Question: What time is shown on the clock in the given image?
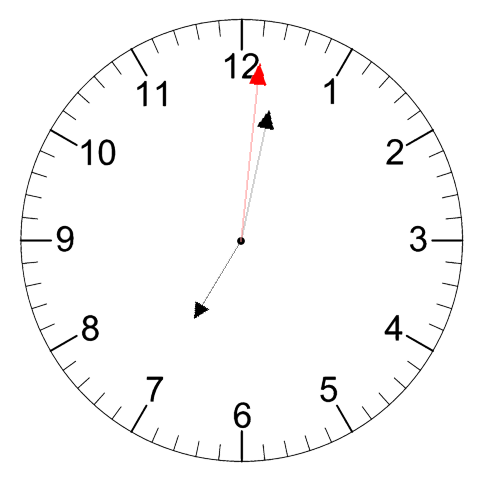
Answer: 07:02:01